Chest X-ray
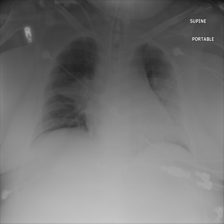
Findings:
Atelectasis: positive
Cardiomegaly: negative
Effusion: negative
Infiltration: negative
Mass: negative
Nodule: negative
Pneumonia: negative
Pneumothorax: negative
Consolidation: negative
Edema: negative
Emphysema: negative
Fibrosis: negative
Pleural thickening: negative
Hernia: negative